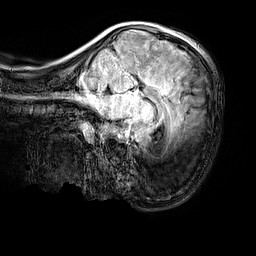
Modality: FLAIR
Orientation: sagittal
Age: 9
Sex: male
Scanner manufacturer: siemens
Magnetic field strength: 3 T
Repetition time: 5 s
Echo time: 0.388 s